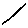
Label: line